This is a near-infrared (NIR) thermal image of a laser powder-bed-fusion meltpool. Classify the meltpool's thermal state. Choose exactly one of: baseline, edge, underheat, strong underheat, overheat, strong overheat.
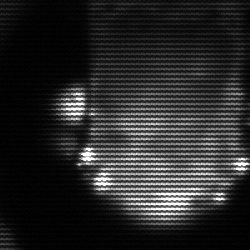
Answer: baseline